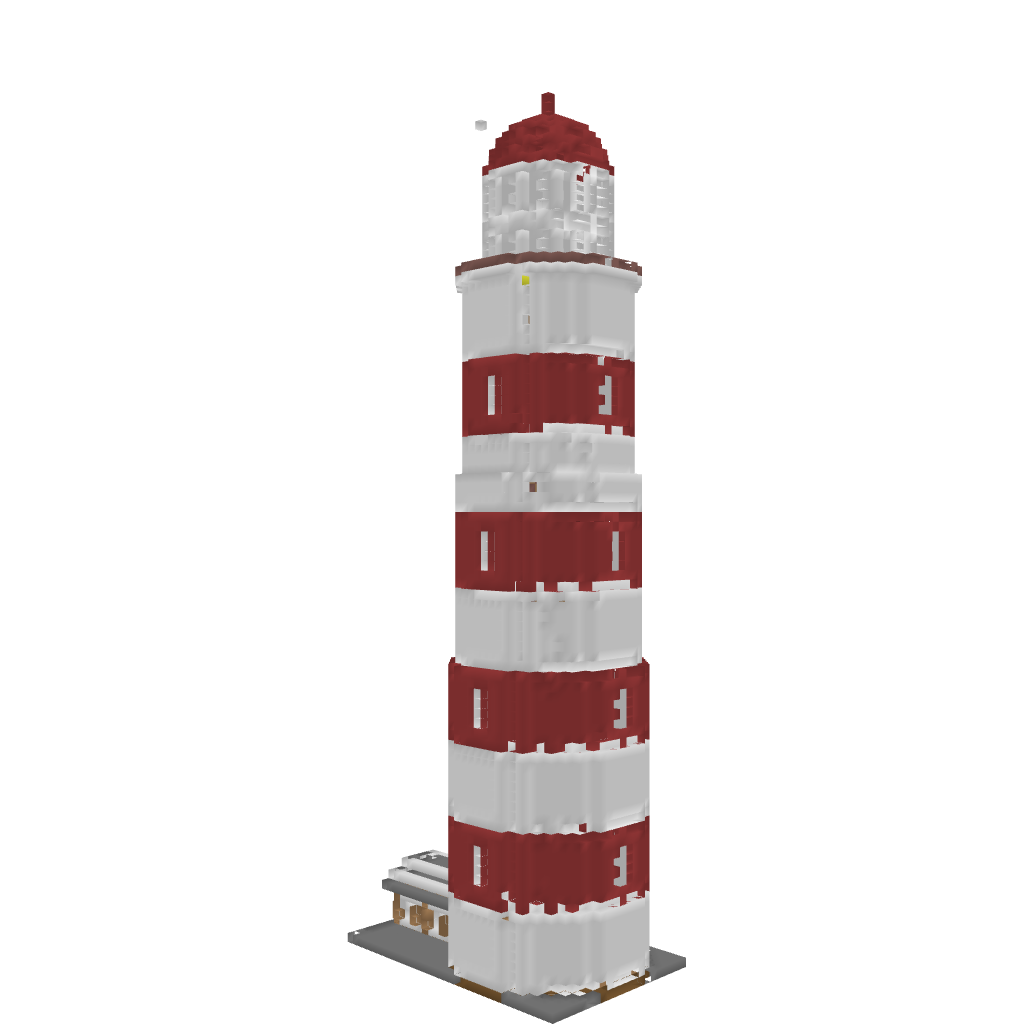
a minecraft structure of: Light House high quality